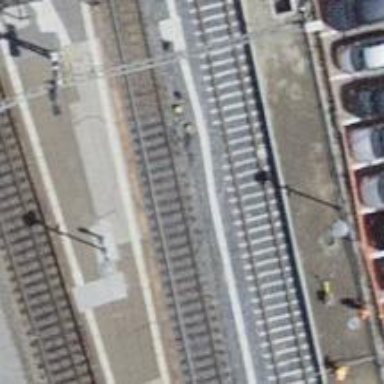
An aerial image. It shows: Single-track railway siding with electrified contact lines.